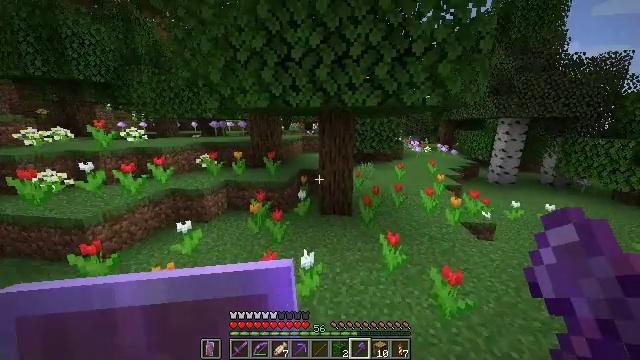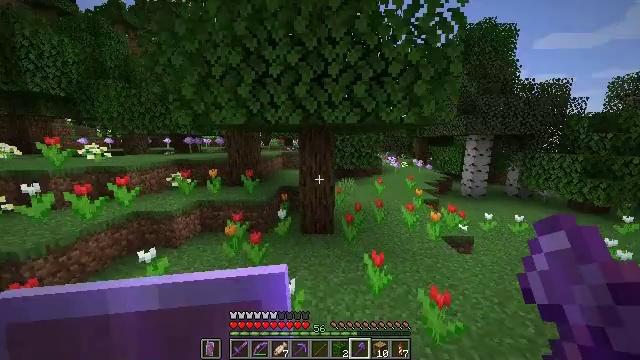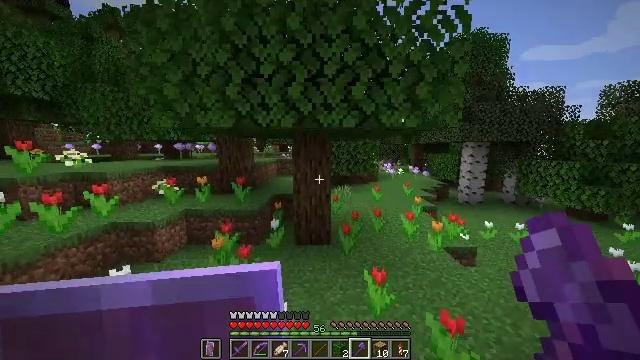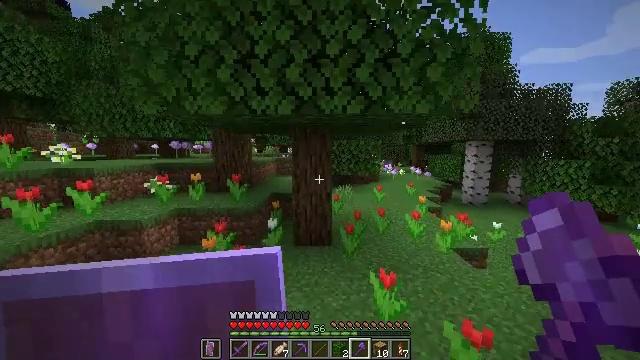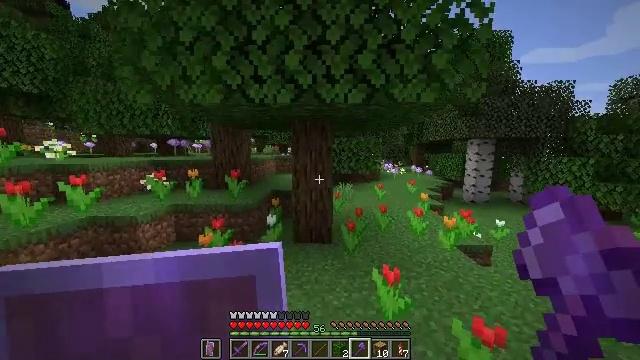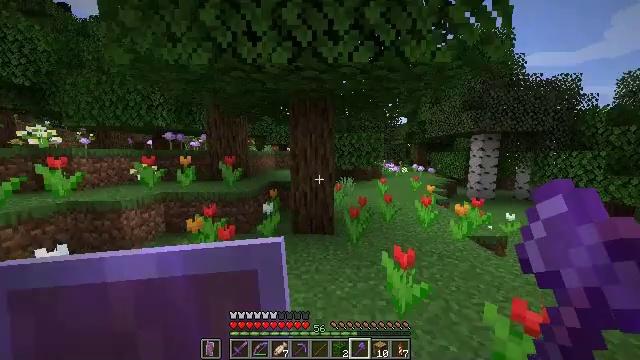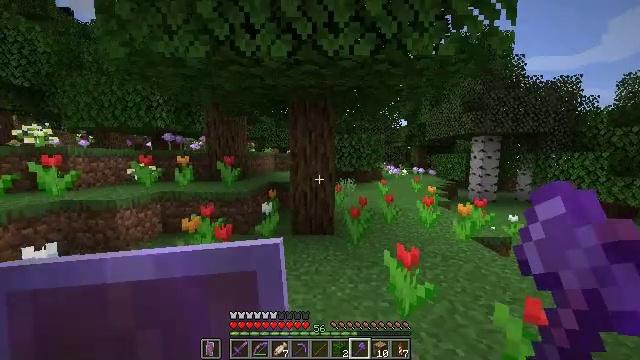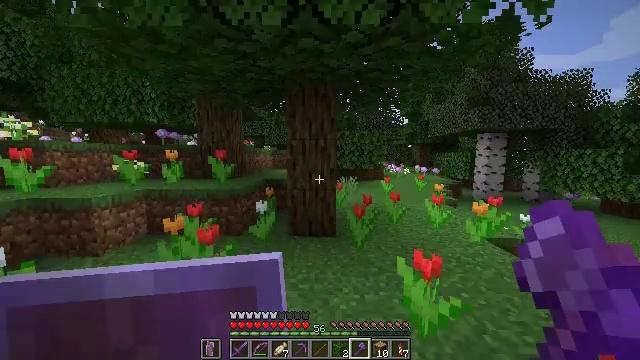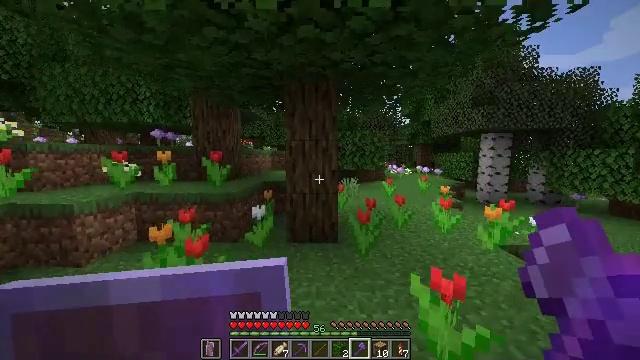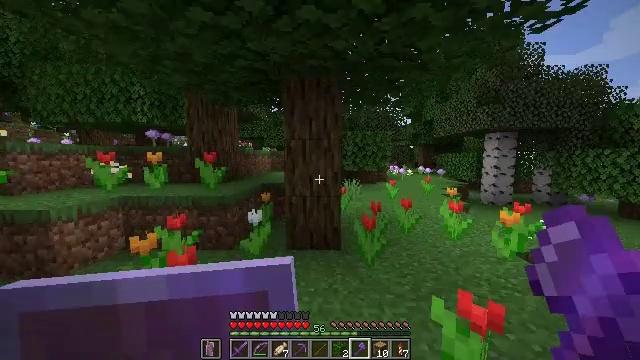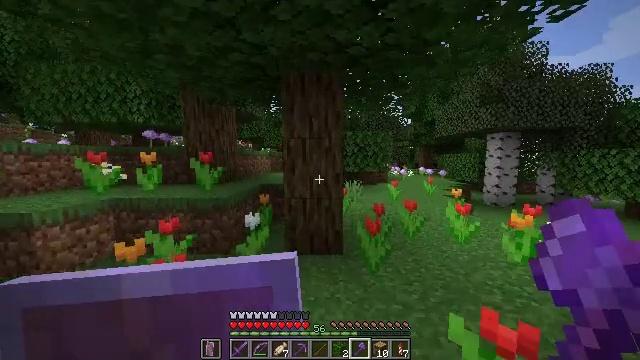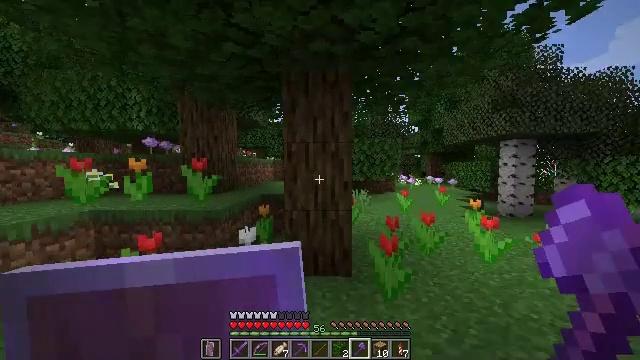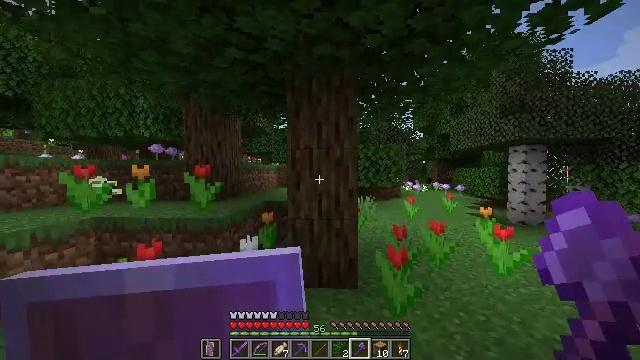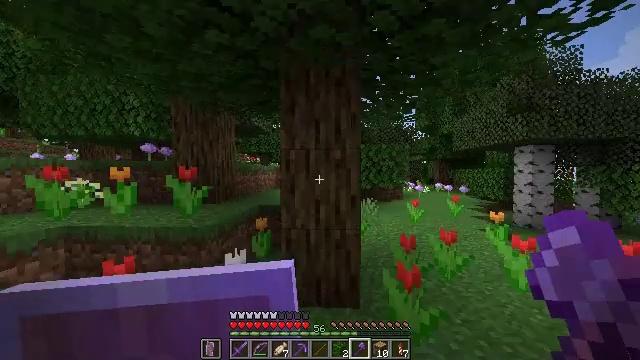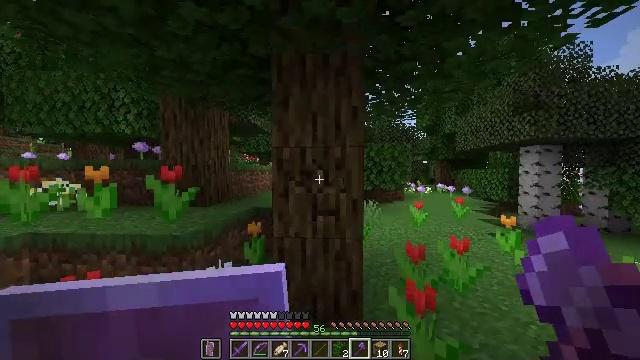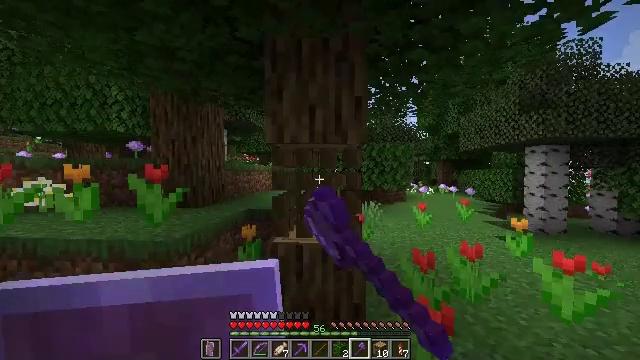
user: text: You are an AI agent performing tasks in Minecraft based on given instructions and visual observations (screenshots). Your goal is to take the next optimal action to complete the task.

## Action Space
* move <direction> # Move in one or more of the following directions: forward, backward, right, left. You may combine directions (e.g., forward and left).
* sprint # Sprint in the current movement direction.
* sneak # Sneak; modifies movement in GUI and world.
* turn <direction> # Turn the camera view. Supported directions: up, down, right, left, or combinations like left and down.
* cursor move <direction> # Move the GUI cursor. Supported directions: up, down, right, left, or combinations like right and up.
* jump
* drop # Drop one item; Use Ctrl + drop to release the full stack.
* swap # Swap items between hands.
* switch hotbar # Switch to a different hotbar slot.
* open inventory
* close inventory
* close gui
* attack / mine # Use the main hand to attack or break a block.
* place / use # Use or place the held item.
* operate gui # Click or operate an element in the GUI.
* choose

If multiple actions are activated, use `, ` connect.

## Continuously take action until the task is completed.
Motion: motion action
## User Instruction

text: Chop down the oak log.
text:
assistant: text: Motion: move forward, sprint, turn right and up
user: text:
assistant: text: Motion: move forward, sprint, turn right and up
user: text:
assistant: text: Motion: move forward, sprint
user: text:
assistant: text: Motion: move forward, sprint
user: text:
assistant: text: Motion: move forward, sprint
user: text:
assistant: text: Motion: move forward, sprint
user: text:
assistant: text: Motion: move forward, sprint
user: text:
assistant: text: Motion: move forward, sprint
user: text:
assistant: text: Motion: move forward, sprint
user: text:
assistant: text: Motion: move forward, sprint
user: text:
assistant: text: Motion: move forward, sprint, turn left and up
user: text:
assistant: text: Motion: move forward, sprint, turn left and up
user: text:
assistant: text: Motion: move forward, sprint
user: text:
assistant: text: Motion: move forward, sprint, attack / mine
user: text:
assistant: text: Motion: move forward, sprint, attack / mine
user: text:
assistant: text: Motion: move forward, attack / mine
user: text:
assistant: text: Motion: attack / mine
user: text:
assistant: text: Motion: attack / mine
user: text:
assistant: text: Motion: attack / mine
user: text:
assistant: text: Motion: attack / mine
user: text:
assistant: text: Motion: move forward, turn right and up, attack / mine
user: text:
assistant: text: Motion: move forward, turn up, attack / mine
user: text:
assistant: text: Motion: move forward, turn up, attack / mine
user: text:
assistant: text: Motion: move forward, turn up, attack / mine
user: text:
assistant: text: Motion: turn up, attack / mine
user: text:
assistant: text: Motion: turn up, attack / mine
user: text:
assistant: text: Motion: attack / mine
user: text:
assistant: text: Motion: attack / mine
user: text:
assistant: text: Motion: attack / mine
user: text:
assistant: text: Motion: attack / mine